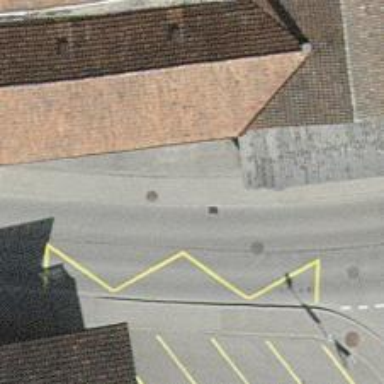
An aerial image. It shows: Sidewalk with public transport platform.